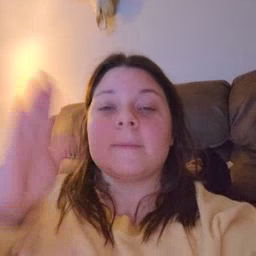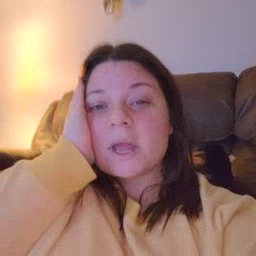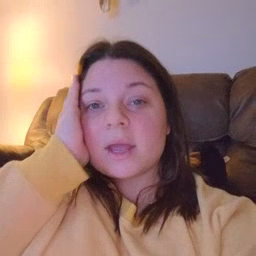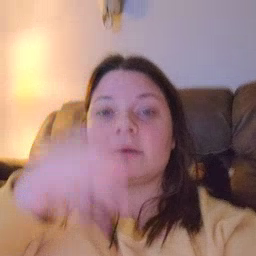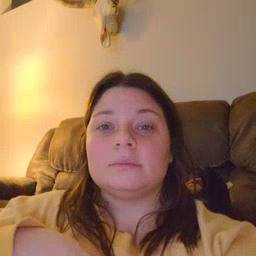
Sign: bed